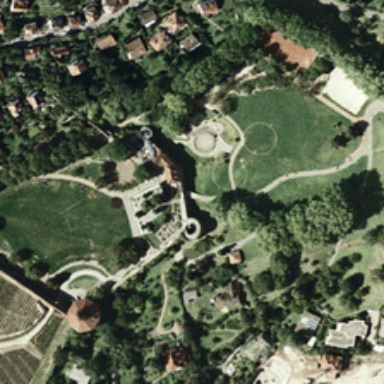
Many buildings and green trees are around a park .